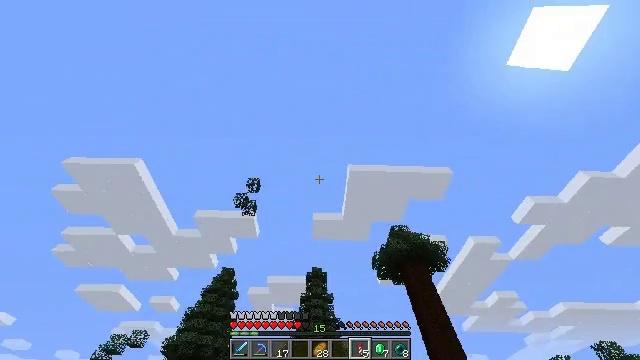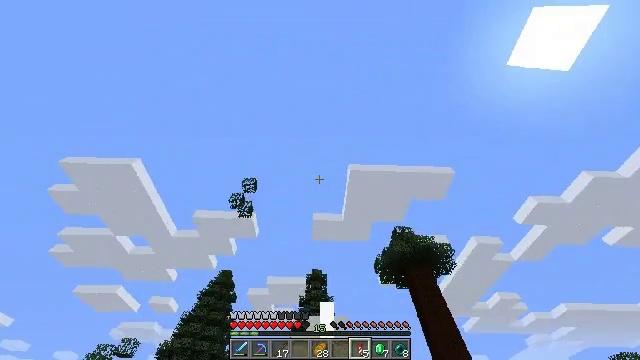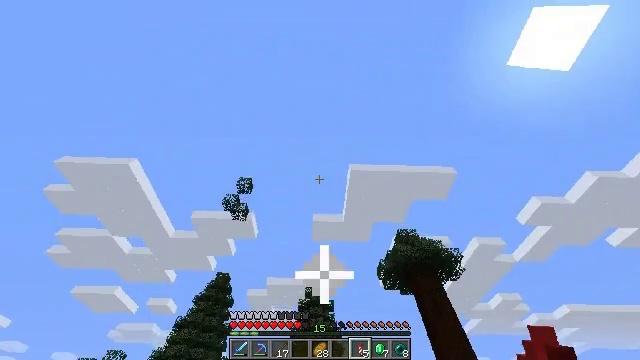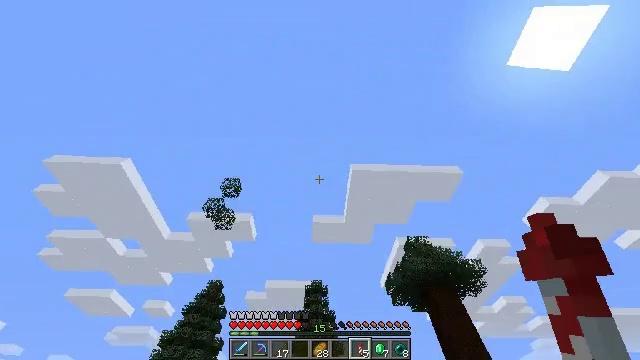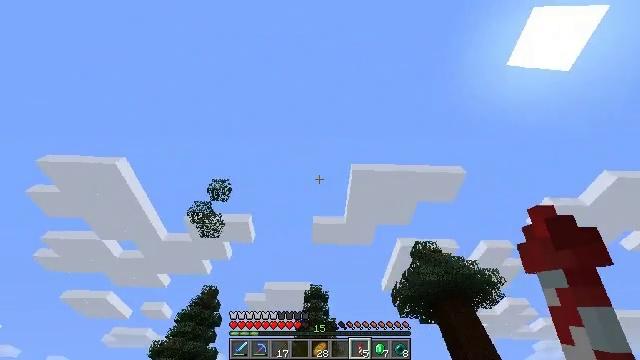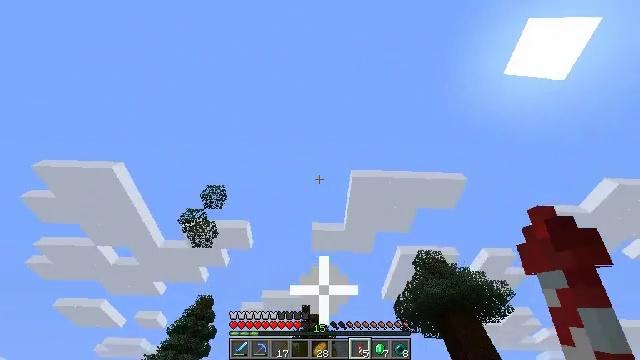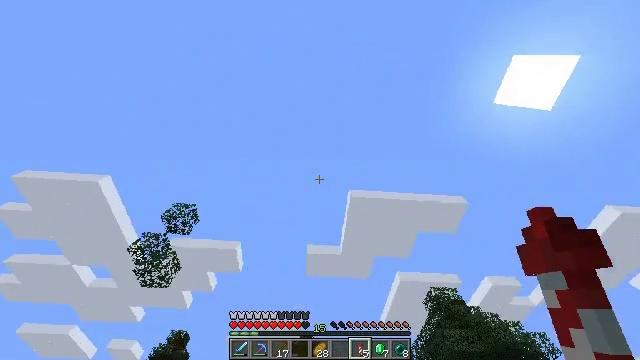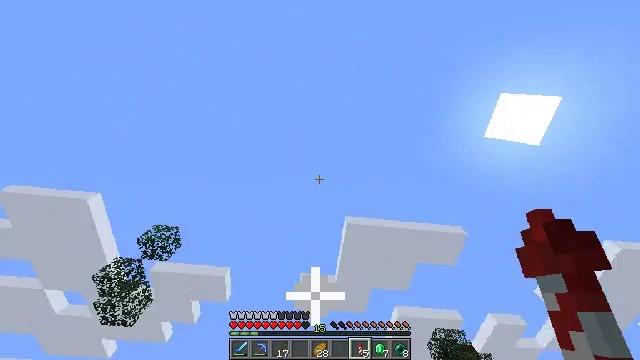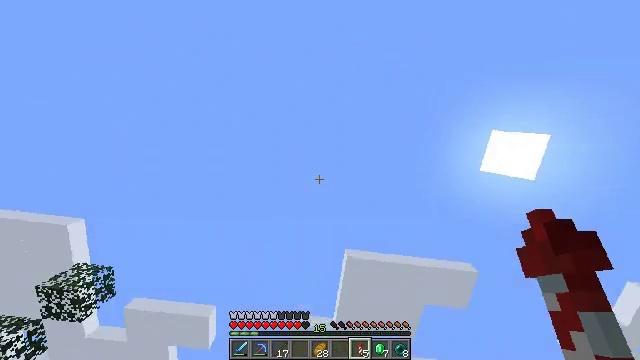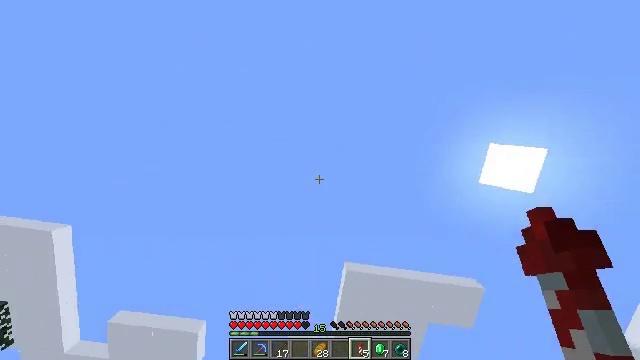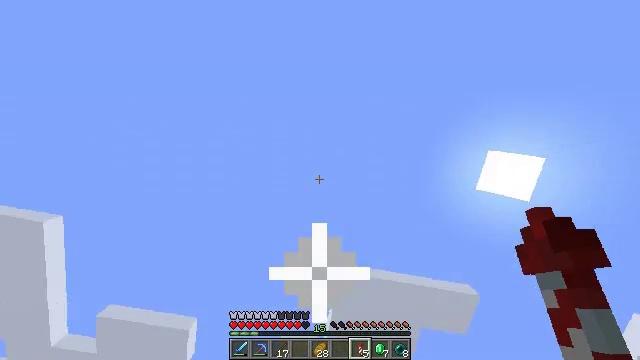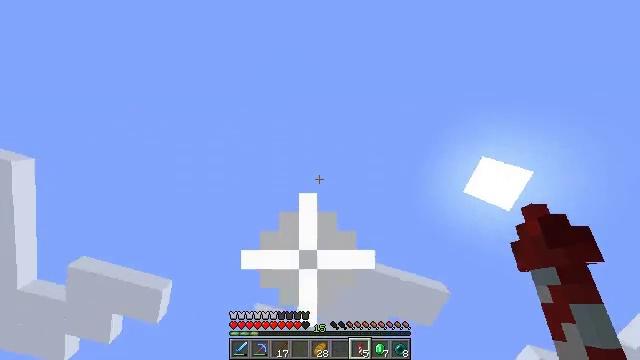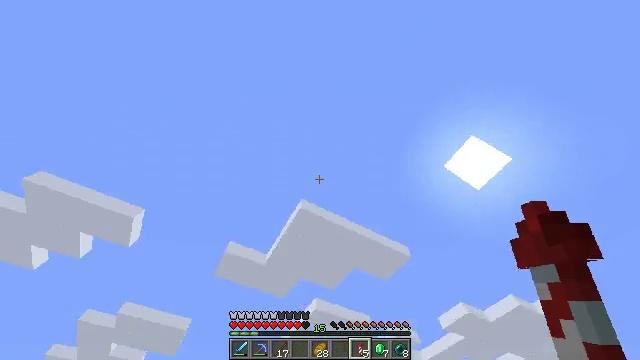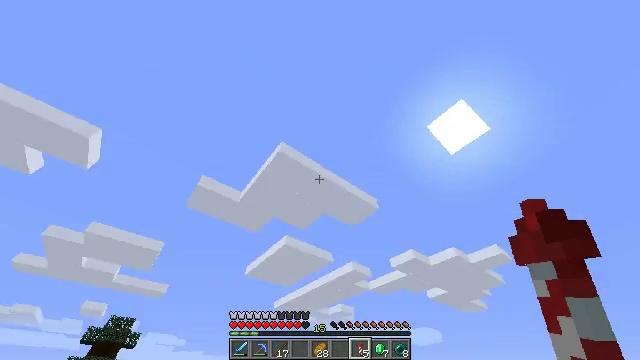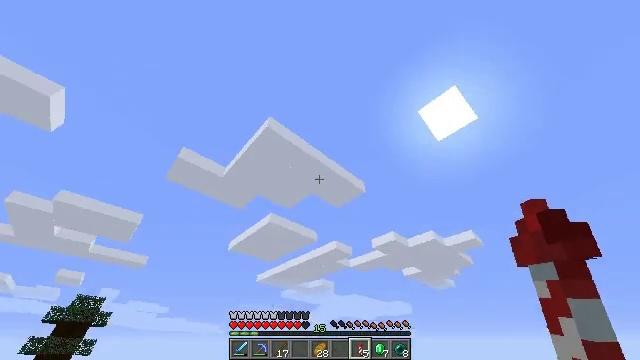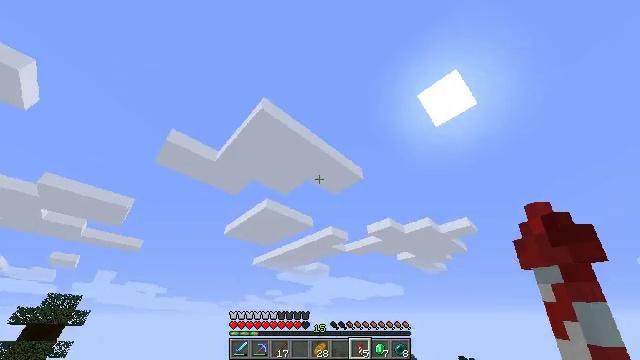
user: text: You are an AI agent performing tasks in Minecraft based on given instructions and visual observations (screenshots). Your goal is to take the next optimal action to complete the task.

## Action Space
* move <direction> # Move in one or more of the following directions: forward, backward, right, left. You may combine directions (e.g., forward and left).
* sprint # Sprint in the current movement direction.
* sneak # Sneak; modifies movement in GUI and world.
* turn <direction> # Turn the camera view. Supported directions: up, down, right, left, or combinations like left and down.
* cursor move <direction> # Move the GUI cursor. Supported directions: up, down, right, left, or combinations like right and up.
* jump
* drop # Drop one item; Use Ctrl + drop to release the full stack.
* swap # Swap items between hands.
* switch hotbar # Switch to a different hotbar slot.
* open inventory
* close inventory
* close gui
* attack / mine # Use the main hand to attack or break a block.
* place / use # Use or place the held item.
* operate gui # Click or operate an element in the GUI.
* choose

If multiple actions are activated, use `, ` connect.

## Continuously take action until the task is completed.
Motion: motion action
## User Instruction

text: Break the spruce leaves to clear the area.
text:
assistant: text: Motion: move forward, sprint, jump
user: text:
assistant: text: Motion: move forward, sprint, jump
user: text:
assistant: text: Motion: move forward, sprint, jump
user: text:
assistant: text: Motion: move forward, sprint, jump
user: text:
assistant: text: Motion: move forward, sprint, turn up, jump
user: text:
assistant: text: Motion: move forward, sprint, turn right and up, jump
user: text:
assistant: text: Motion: move forward, sprint, turn right and up, jump
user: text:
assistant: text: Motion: move forward, sprint, turn right and up, jump
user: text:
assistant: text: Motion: move forward, sprint, turn right and up, jump
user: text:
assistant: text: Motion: move forward, sprint, turn right, jump
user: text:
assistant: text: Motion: move forward, sprint, turn right and down, jump
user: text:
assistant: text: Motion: move forward, sprint, turn right and down, jump
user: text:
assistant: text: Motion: move forward, sprint, turn right and down, jump
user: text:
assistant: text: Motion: move forward, sprint, turn right and down, jump
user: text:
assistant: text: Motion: move forward, sprint, turn right and down, jump
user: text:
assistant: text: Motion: move forward, sprint, turn left and down, jump
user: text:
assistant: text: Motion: move forward, sprint, turn left and down, jump
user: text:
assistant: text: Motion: move forward, sprint, turn left and down, jump
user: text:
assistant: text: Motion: move forward, sprint, turn left and down, jump
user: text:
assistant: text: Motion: move forward, sprint, jump
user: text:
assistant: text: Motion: move forward, sprint, jump
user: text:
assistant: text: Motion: move forward, sprint, jump
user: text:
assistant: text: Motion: move forward, sprint, jump
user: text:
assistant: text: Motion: move forward, sprint, jump
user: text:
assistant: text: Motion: move forward, sprint, turn left and down, jump
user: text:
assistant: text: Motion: move forward, sprint, turn left and down, jump
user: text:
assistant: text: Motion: move forward, sprint, turn left and down, jump
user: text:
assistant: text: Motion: move forward, sprint, turn left and down, jump
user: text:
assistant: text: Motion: move forward, sprint, turn left, jump
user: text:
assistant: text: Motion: move forward, sprint, turn left, jump